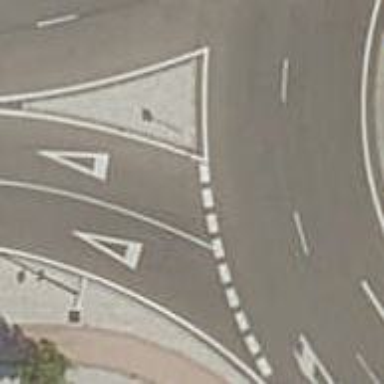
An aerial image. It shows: Road with "give way" sign.